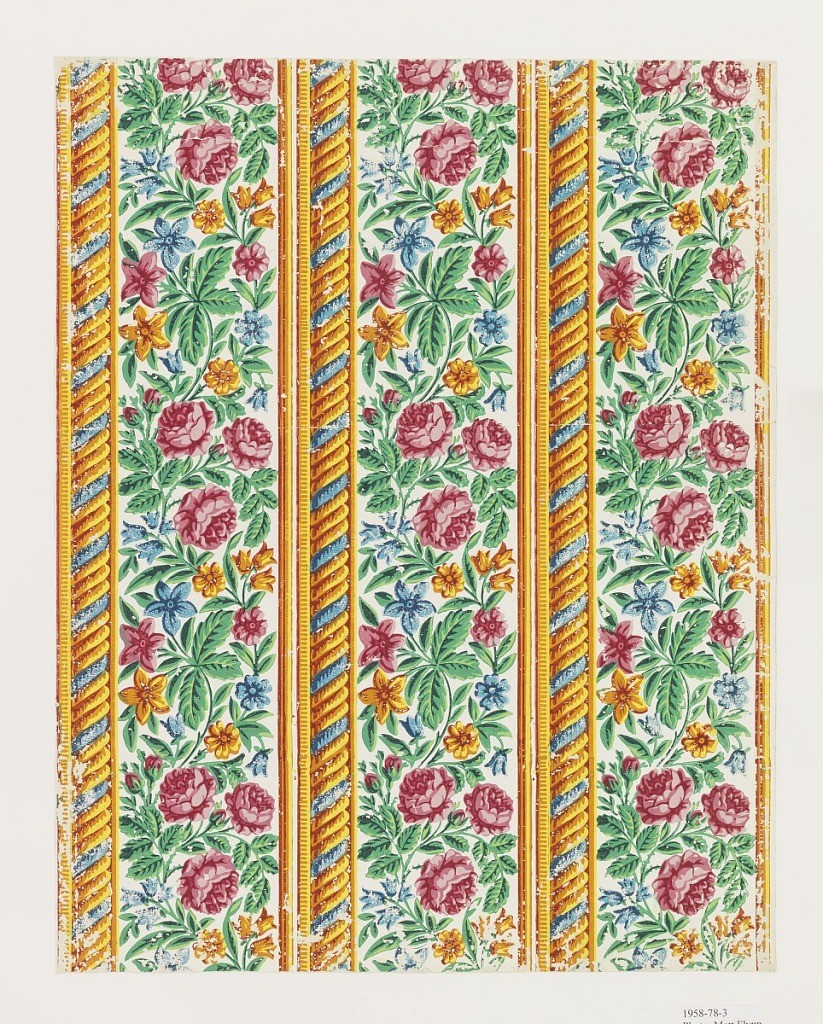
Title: Border
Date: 1820–25
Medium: Block-printed on handmade paper
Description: Three borders printed side by side on the length of paper. A frieze of roses and other flowers, printed in red, yellow, blue and green on a white ground. Above, a border of rope with one blue and four yellow strands.